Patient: sex F, age 66
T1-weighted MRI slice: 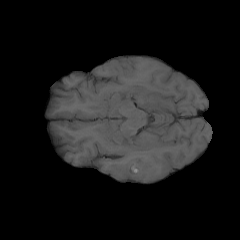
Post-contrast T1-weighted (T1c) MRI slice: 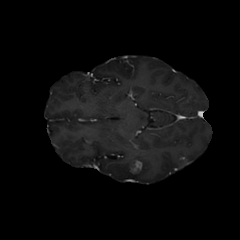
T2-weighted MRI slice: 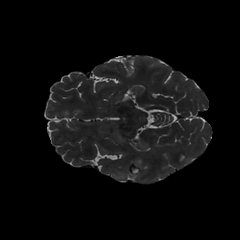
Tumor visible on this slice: yes
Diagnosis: Glioblastoma, IDH-wildtype
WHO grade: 4